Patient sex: F
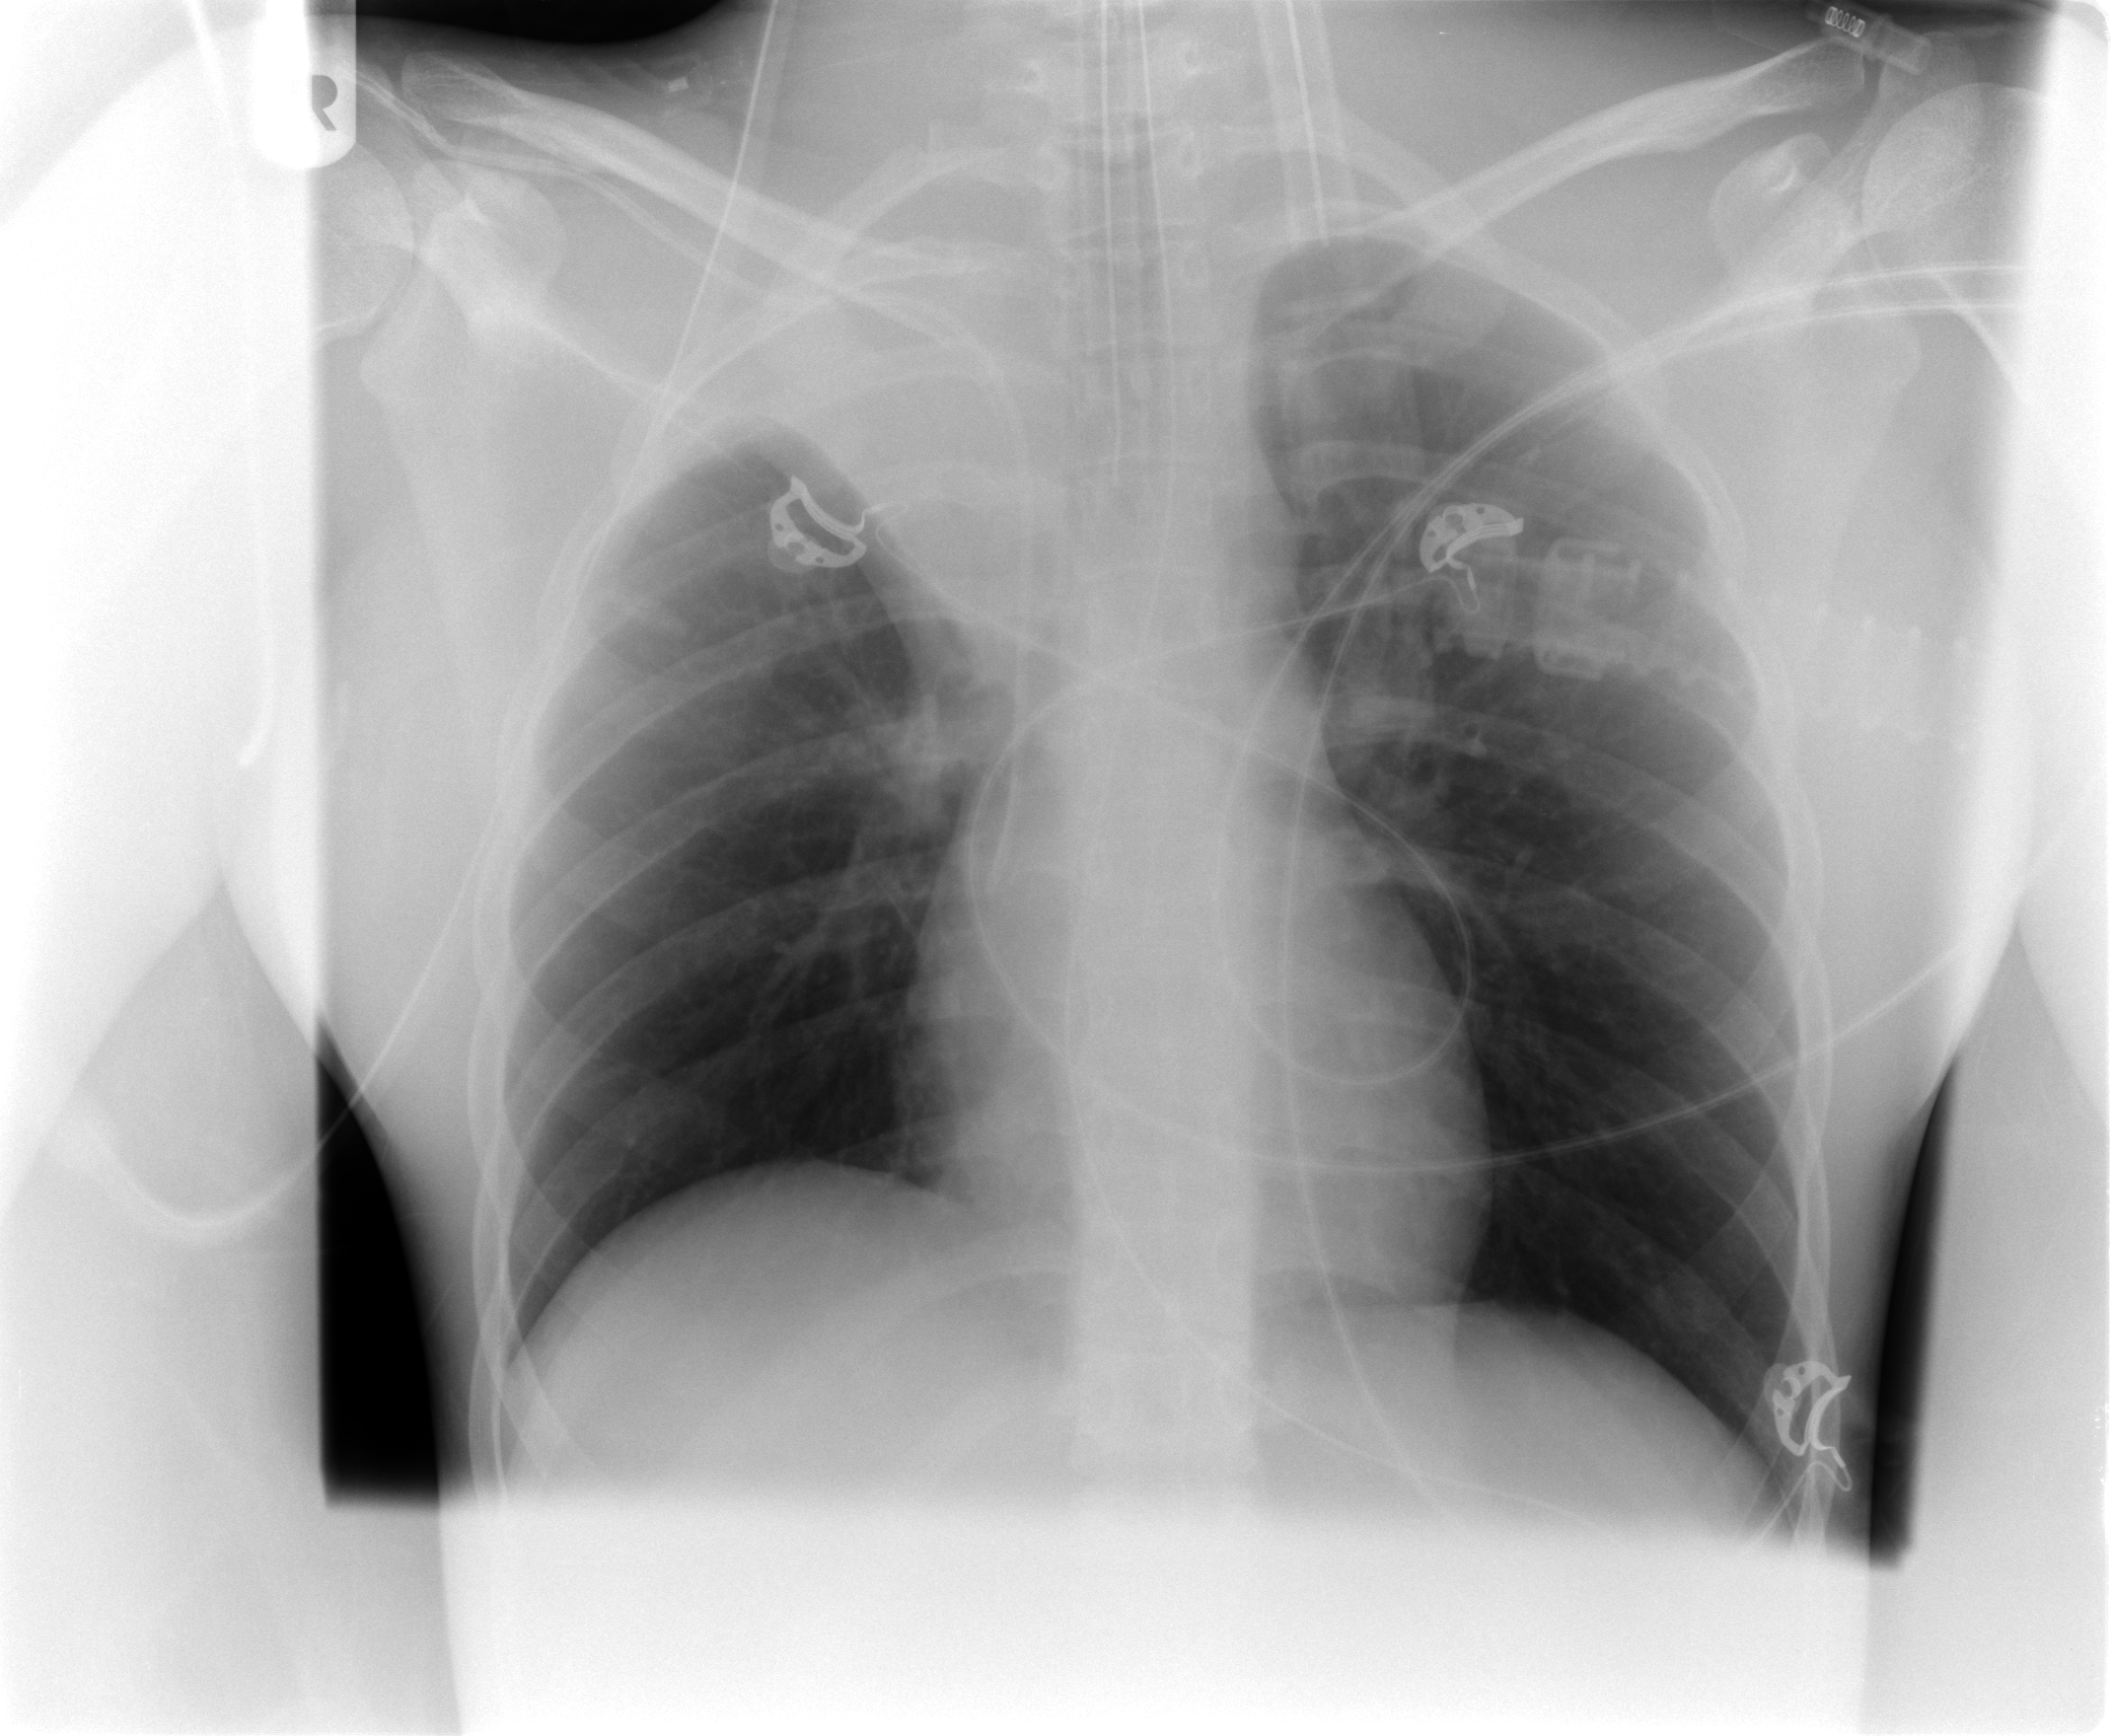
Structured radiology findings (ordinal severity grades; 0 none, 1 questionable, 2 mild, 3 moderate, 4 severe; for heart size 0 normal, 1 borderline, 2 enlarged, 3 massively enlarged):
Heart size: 0
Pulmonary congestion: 0
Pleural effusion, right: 0
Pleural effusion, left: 0
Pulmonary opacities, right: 0
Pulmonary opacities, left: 0
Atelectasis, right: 3
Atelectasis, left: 0